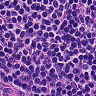
Metastatic tissue present: no